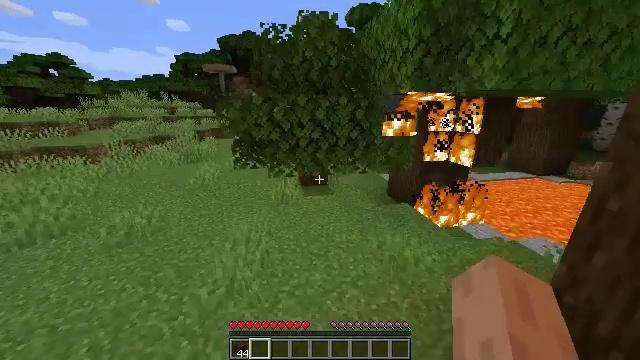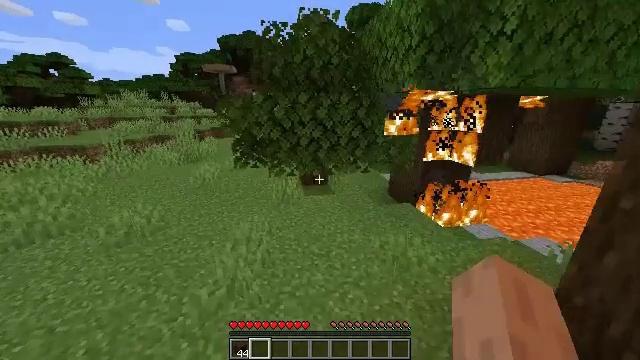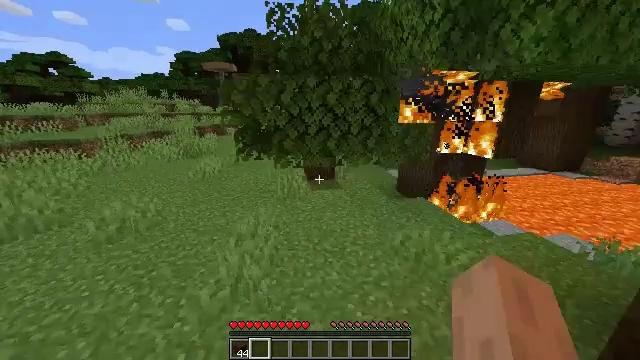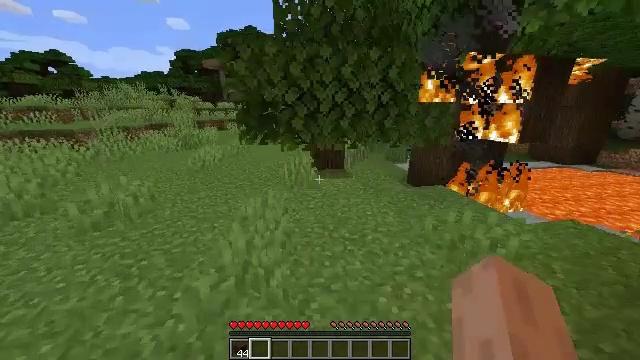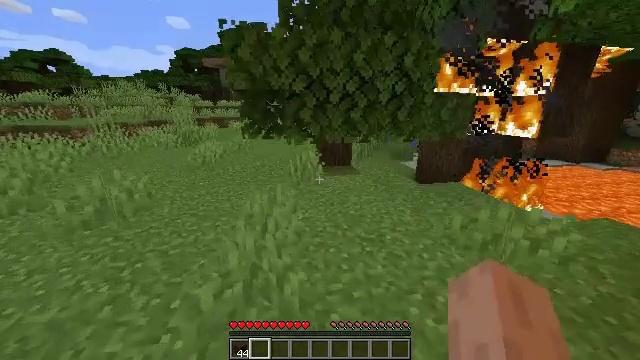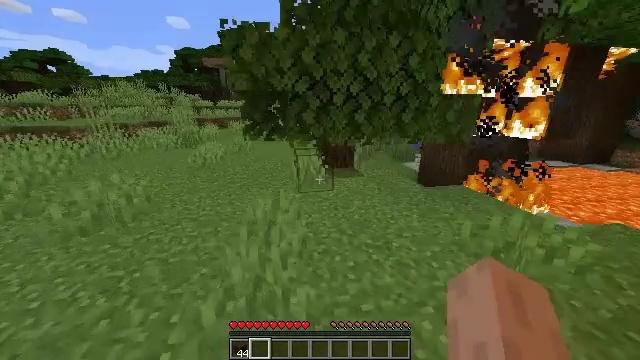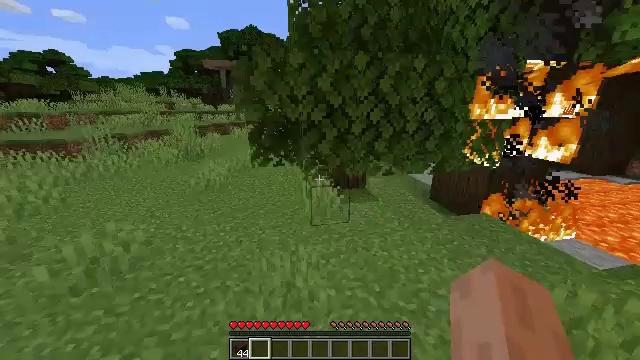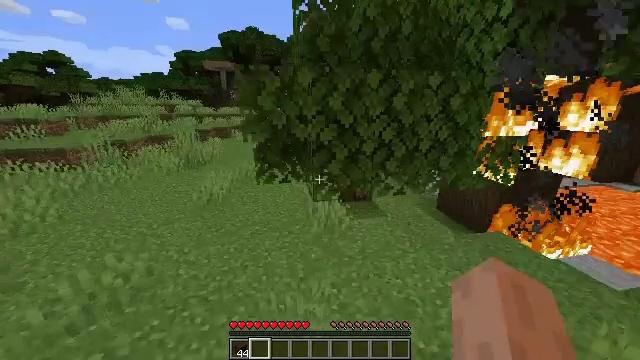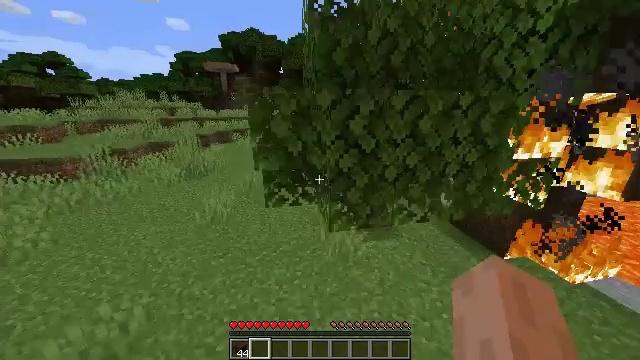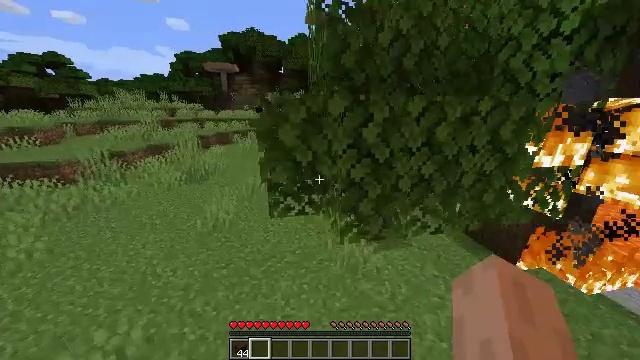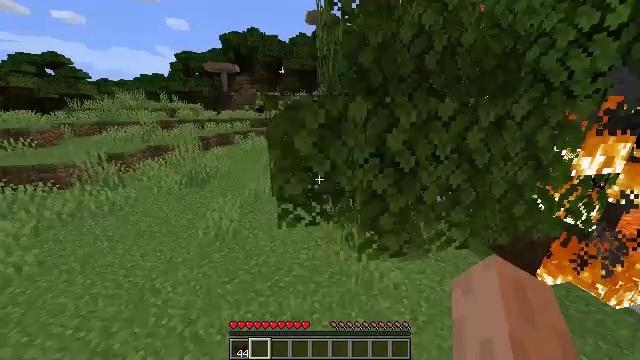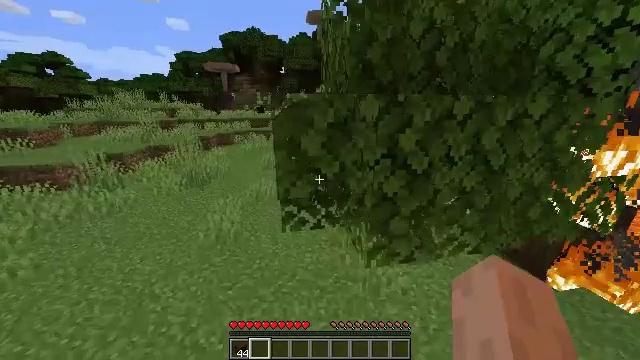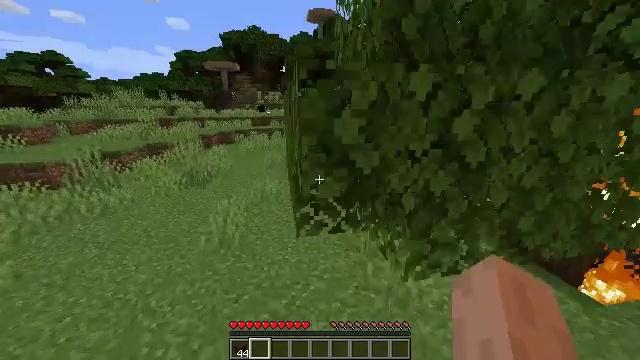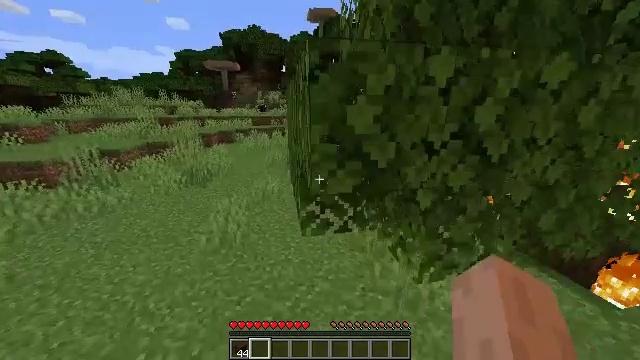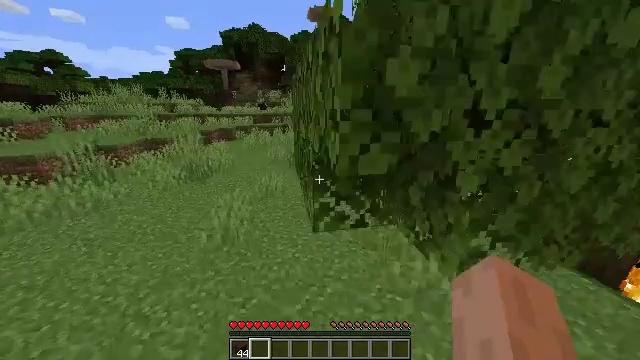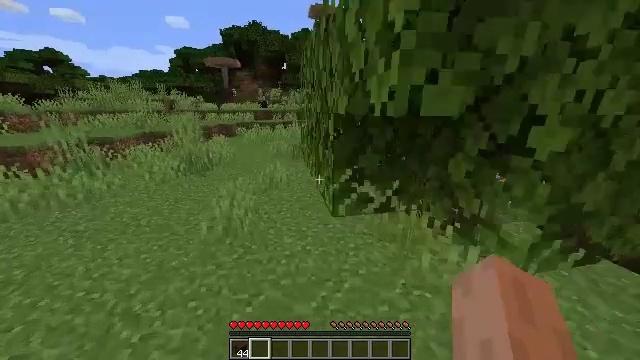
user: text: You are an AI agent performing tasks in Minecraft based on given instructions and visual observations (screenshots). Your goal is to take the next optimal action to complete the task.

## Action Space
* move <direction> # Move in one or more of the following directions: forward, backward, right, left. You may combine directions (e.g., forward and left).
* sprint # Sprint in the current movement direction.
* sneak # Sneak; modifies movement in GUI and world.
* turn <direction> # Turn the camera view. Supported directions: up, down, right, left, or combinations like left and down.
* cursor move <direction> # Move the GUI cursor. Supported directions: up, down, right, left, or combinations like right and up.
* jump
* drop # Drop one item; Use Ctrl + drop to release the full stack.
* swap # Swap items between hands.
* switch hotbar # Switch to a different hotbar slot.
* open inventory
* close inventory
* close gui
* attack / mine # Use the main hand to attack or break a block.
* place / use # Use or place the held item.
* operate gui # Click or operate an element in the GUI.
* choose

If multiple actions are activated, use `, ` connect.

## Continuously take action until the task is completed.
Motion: motion action
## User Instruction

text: Pick the peony from the grass.
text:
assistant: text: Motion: move forward and move left, jump
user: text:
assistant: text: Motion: move forward and move left, jump
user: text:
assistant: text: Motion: move forward and move left, jump
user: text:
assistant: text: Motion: move forward and move left, jump
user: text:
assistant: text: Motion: move forward and move left, jump
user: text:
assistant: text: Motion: move forward and move left, jump
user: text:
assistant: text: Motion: move forward and move left, jump
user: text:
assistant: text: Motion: move forward and move left, jump
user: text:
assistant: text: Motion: move forward and move left, jump
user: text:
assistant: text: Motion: move forward and move left, jump
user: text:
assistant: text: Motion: move forward and move left, jump
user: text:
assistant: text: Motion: move forward and move left, jump
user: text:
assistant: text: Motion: move forward and move left, jump
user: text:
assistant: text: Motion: move forward and move left, jump
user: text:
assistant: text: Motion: move forward and move left, jump
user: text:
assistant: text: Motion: move forward and move left, jump
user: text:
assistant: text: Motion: move forward and move left, jump
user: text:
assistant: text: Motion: move forward and move left, jump
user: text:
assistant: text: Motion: move forward and move left, jump
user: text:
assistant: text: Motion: move forward and move left, jump
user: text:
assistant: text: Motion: move forward and move left, jump
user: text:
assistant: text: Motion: move forward, turn right and up, jump
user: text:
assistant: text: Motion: move forward, turn right and up, jump
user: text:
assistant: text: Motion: move forward, turn right, jump
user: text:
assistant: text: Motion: move forward, turn right, jump
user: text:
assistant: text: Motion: move forward, turn right, jump
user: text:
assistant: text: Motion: move forward and move left, jump
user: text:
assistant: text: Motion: move forward and move left, jump
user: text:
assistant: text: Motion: move forward and move left, jump
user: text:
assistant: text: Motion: move forward and move left, jump